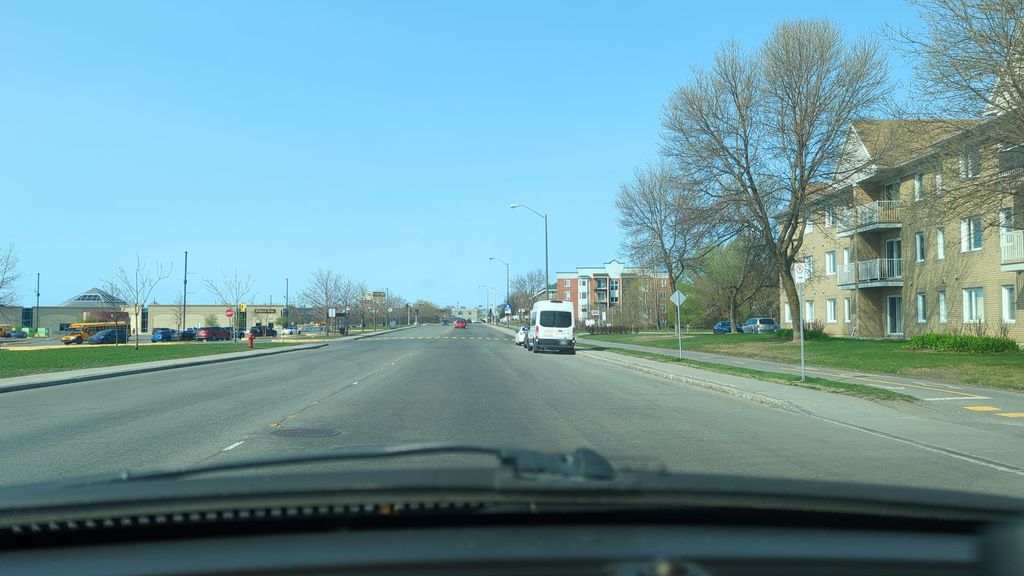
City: quebec_city